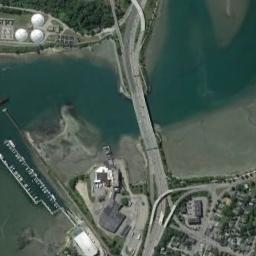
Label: bridge